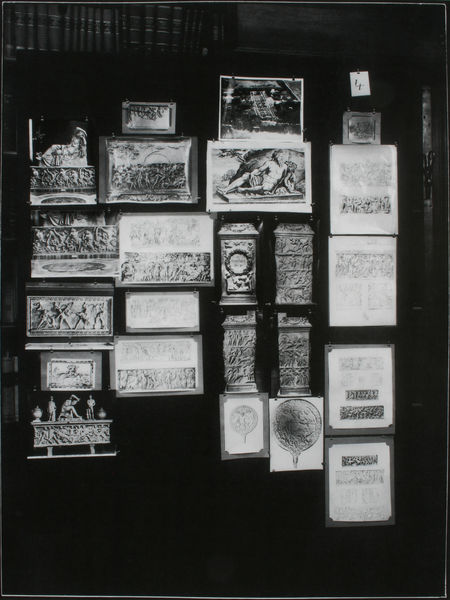
Titel: Der Bilderatlas Mnemosyne - Tafel 4
Künstler: Aby Warburg
Standort: London
Institution: Warburg Institute ©
Schlagwörter: gruppe, mann, nackt, schatten, weiß, menschen, holz, licht, männer, schwarz, säulen, muster, regal, wand, rahmen, silber, bild, figur, renaissance, skulptur, relief, bilder, bücher, fotos, kisten, tafel, ornamente, verzierung, uhr, bronze, platte, collage, foto, fotografie, vier, hängen, antike, buch, rechteck, schwarz-weiß, soldat, kugel, kranz, mythologie, bücherregal, serie, fresken, bibliothek, bücherei, sammlung, kunstkammer, museum, abbildungen, drucke, ägypten, andenken, vergleich, projektion, wan, trophäen, pathosformel, stehlen, ikonographie, freske, atlas, auszeichnungen, fotografien, stellwand, photos, grabmäler, stecknadeln, warburg, kuriositäten, schwarz wei, aby warburg, aby, bilderatlas, mnemosyne, tafel 4, schreine, urkunden, tags, anrike, xotik, 4, verzierunf, münzern, 54, perversion, idiotie, visuell, aby baby, ikonographische reihe, visuelles gedächtnis